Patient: sex F, age 68
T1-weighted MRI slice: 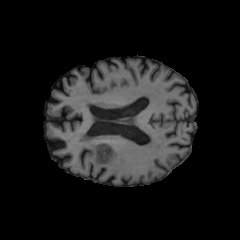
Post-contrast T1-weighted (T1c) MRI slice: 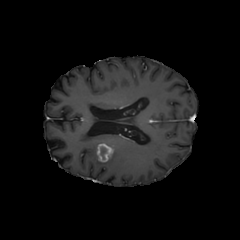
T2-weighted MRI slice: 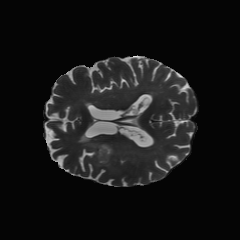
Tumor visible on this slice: yes
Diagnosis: Glioblastoma, IDH-wildtype
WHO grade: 4